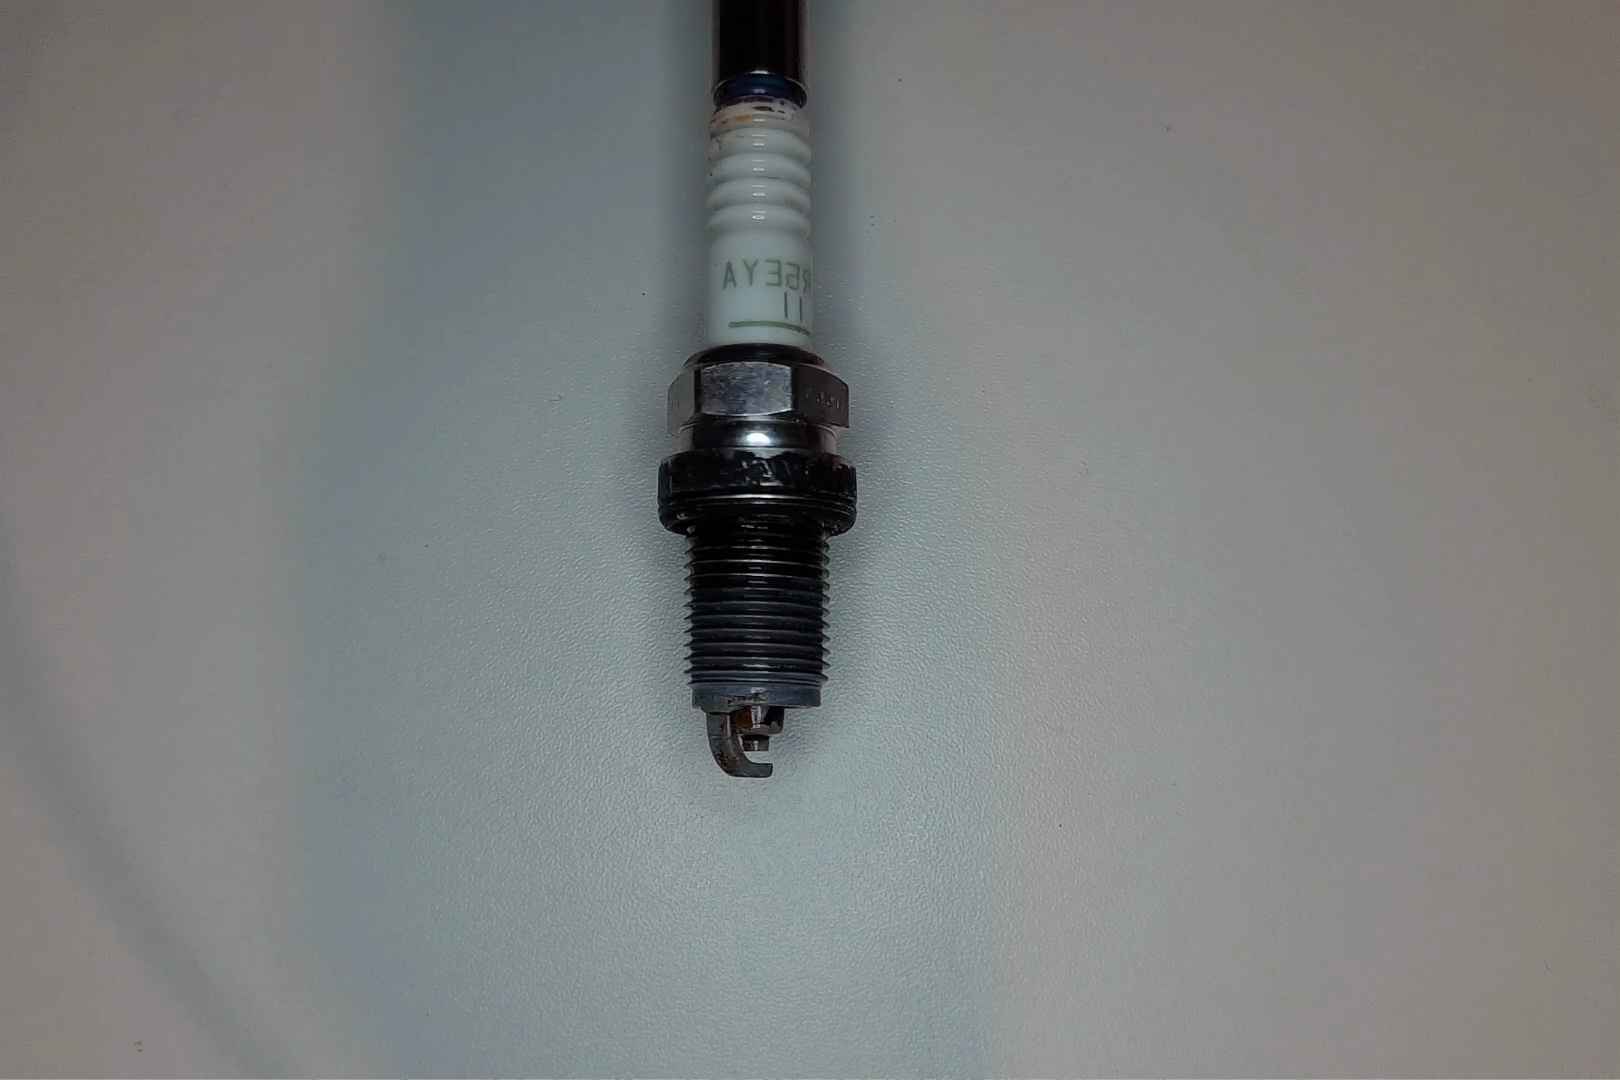
Label: anomaly